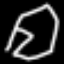
Label: octagon